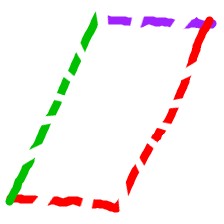
Shape: parallelogram